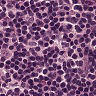
Metastatic tissue present: no